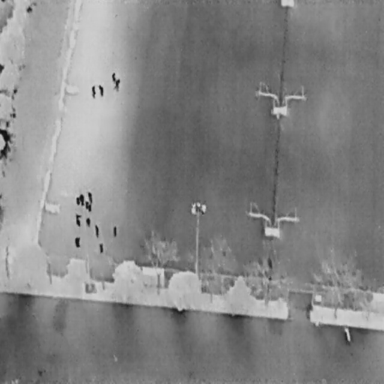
There are 16 objects shown in the infrared image, including 15 People, and a Bicycle.